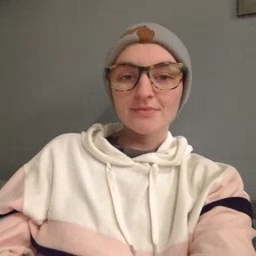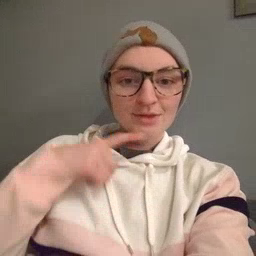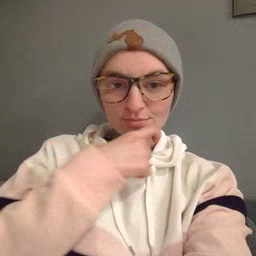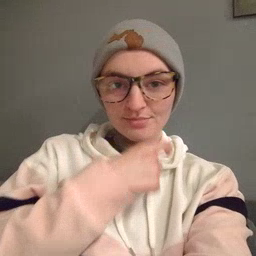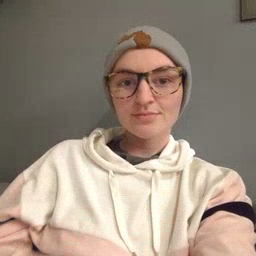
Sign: cereal